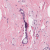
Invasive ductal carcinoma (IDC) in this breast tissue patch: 0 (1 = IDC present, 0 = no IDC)